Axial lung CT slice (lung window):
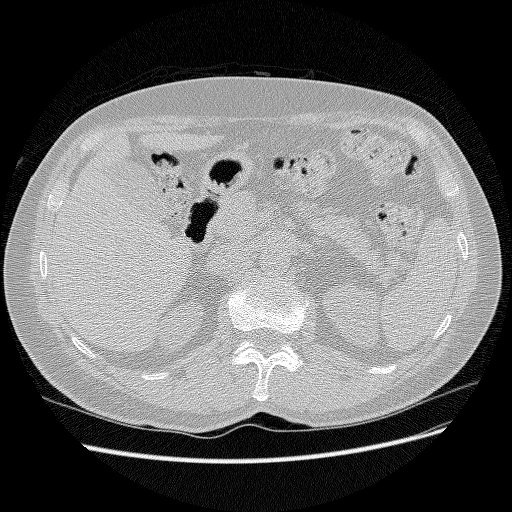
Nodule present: no